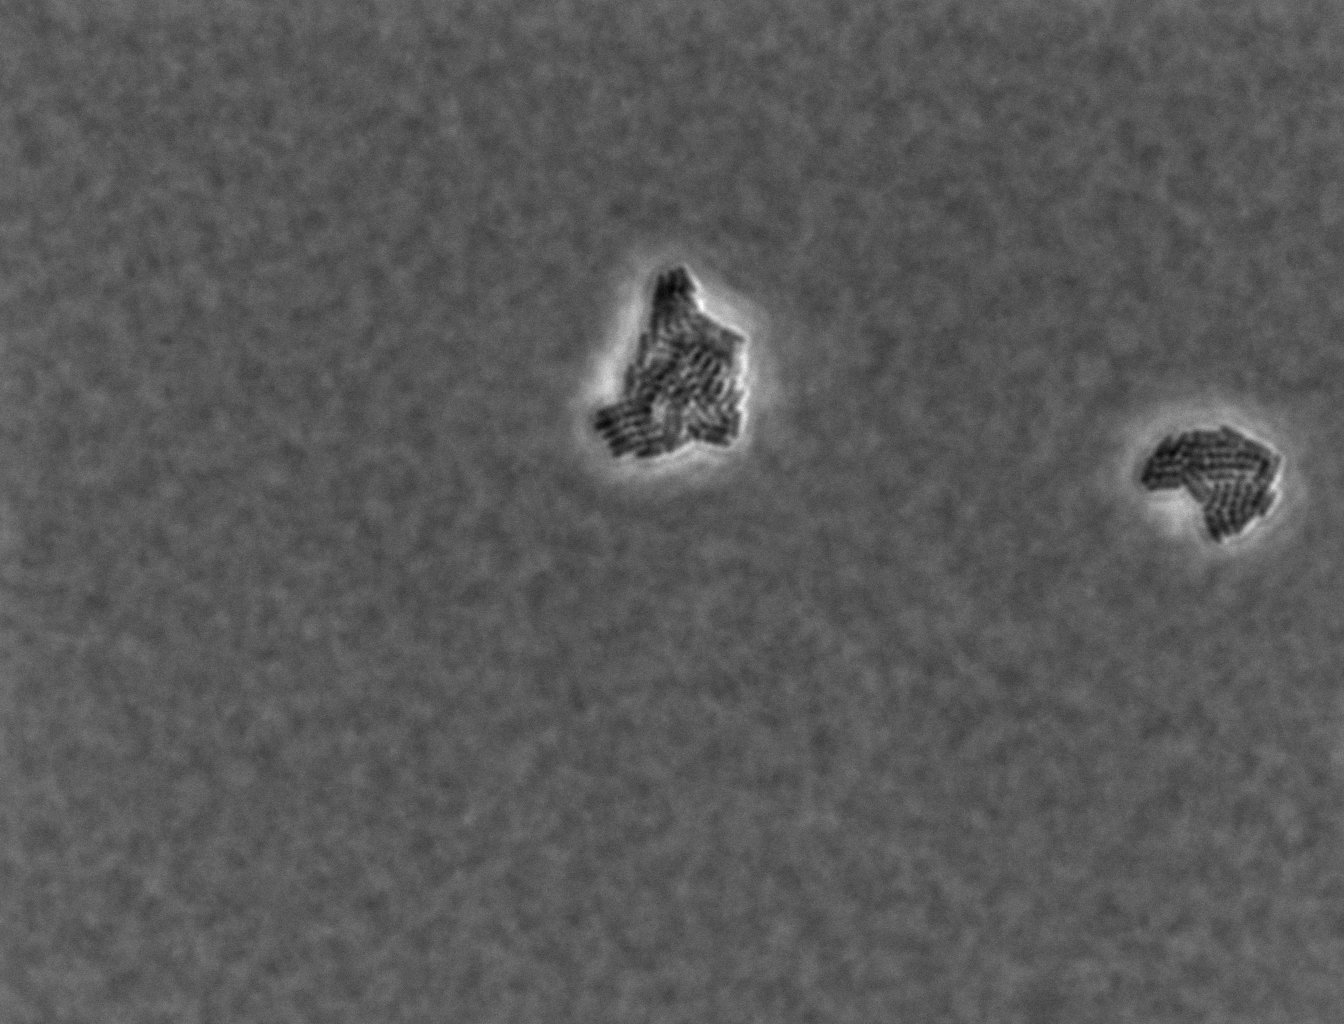
Defocused phase contrast microscopy, 60x objective, 3 h incubation